Interaction volume radius: 5 \u00c5
Interaction volume height: 25 \u00c5
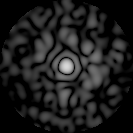
Disorder parameter: 0.8095